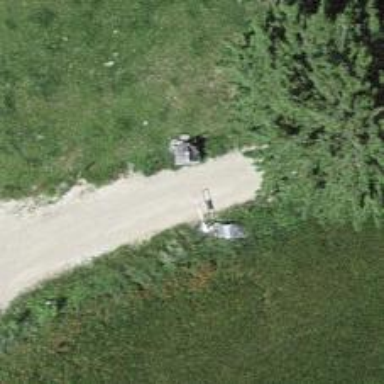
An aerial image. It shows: Swing gate barrier.